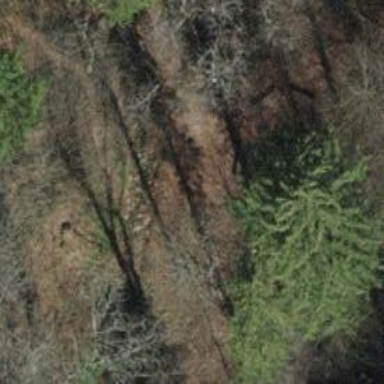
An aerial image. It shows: Brown bench.